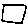
Label: square